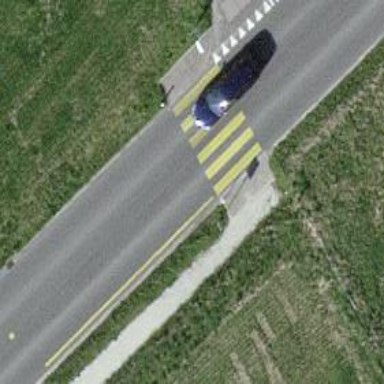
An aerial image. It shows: Marked zebra crossing on the road.